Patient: sex M, age 57
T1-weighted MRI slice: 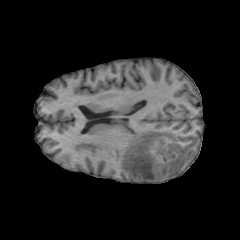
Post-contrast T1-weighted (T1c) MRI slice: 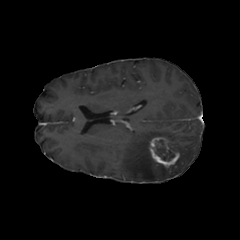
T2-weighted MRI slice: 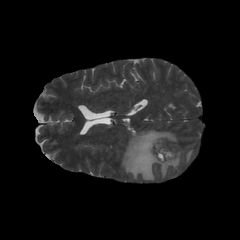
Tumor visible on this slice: yes
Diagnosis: Glioblastoma, IDH-wildtype
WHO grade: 4